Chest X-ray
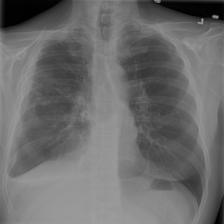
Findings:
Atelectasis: negative
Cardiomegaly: negative
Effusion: negative
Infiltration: positive
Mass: negative
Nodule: negative
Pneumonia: negative
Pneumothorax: positive
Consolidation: negative
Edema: negative
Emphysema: negative
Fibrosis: negative
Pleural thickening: negative
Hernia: negative